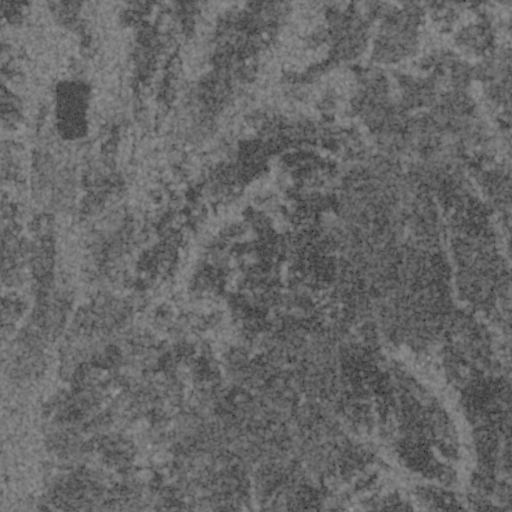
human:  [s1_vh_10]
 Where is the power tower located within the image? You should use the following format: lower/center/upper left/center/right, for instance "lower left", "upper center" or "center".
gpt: The power tower is located in the lower of the image.
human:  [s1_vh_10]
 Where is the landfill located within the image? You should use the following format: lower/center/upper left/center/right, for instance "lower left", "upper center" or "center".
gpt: There is no landfill in the image.

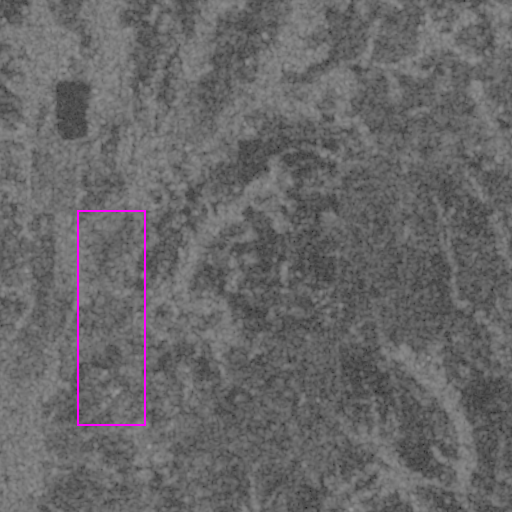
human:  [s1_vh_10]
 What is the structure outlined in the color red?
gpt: There is no red outline.
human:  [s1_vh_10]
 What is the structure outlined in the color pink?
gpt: There is no structure outlined in pink.